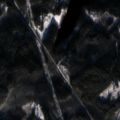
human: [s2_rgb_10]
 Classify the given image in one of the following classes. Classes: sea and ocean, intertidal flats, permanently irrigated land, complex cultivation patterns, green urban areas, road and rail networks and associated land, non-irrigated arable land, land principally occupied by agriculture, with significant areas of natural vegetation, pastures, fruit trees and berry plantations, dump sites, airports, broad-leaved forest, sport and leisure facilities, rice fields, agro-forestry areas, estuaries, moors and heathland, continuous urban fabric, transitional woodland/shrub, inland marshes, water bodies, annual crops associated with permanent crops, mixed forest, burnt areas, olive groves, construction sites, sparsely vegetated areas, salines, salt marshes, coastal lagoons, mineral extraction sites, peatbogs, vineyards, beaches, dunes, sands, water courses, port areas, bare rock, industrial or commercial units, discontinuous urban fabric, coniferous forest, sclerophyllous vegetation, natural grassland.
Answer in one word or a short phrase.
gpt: non-irrigated arable land, coniferous forest, mixed forest, water bodies